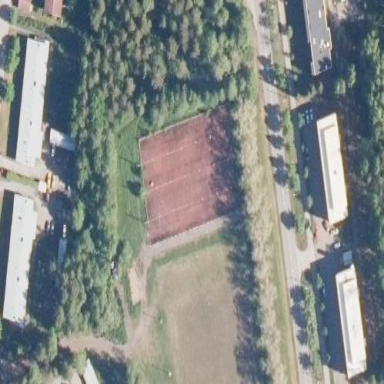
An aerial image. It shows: Paved pitch designed for tennis and ice hockey.